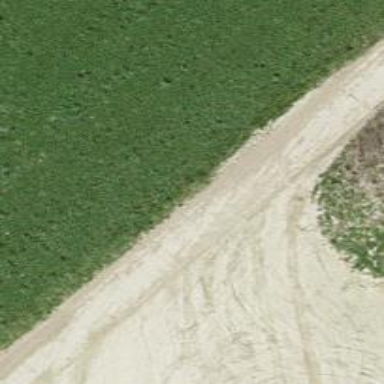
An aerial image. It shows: Well-maintained track road with grade 1 tracktype.